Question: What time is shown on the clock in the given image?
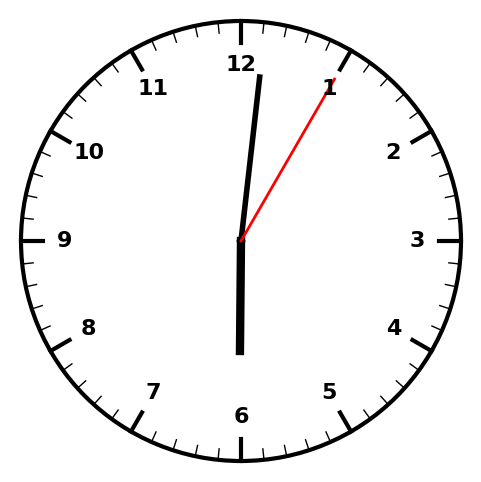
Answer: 06:01:05